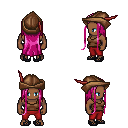
a pixel art fantasy rpg character, male body template, human, dark skin, brown pirate shirt, red pants, pink extra-long hairstyle, leather cap, ghillies, four views (front, back, left, right), 2x2 character sprite sheet, small pixel art, hard edges, no anti-aliasing